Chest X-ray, AP view. Patient: 58 years old, sex M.
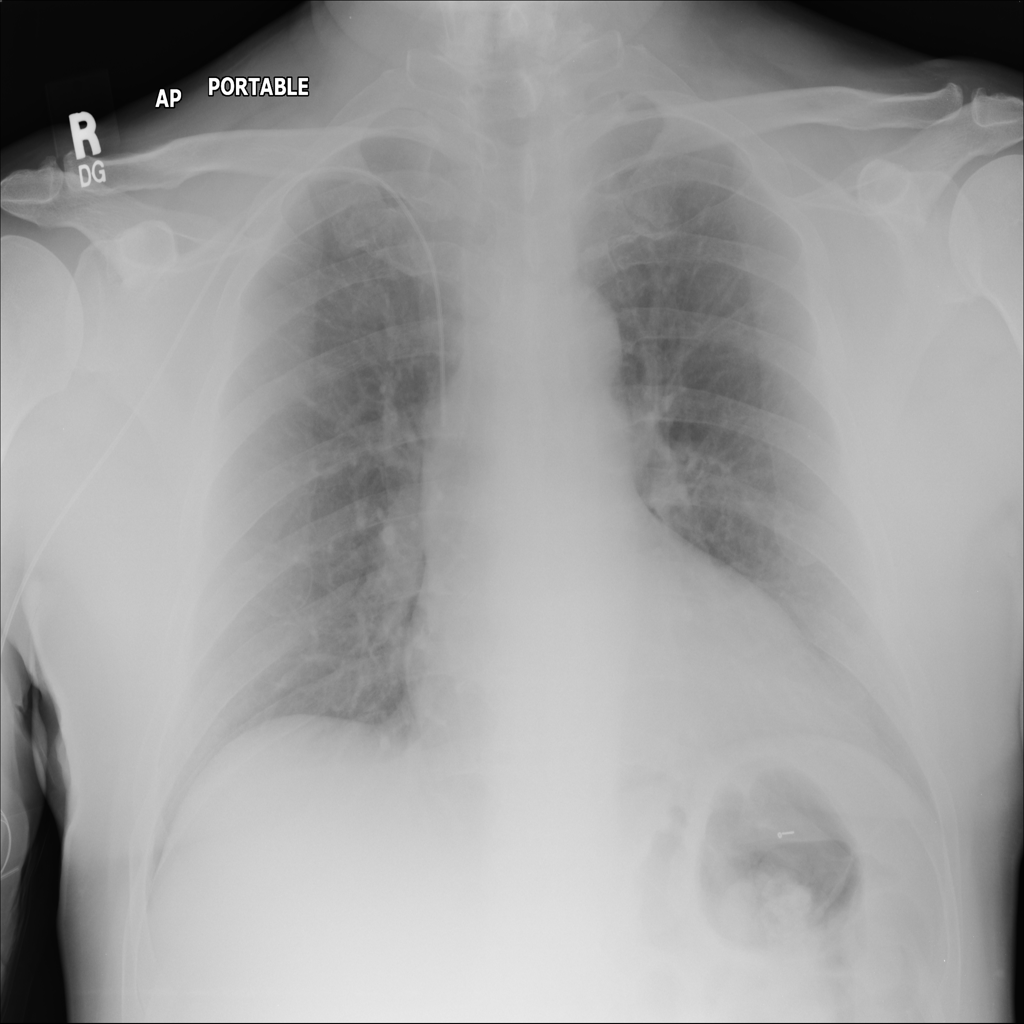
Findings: No Finding